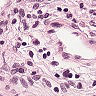
Metastatic tissue present: no